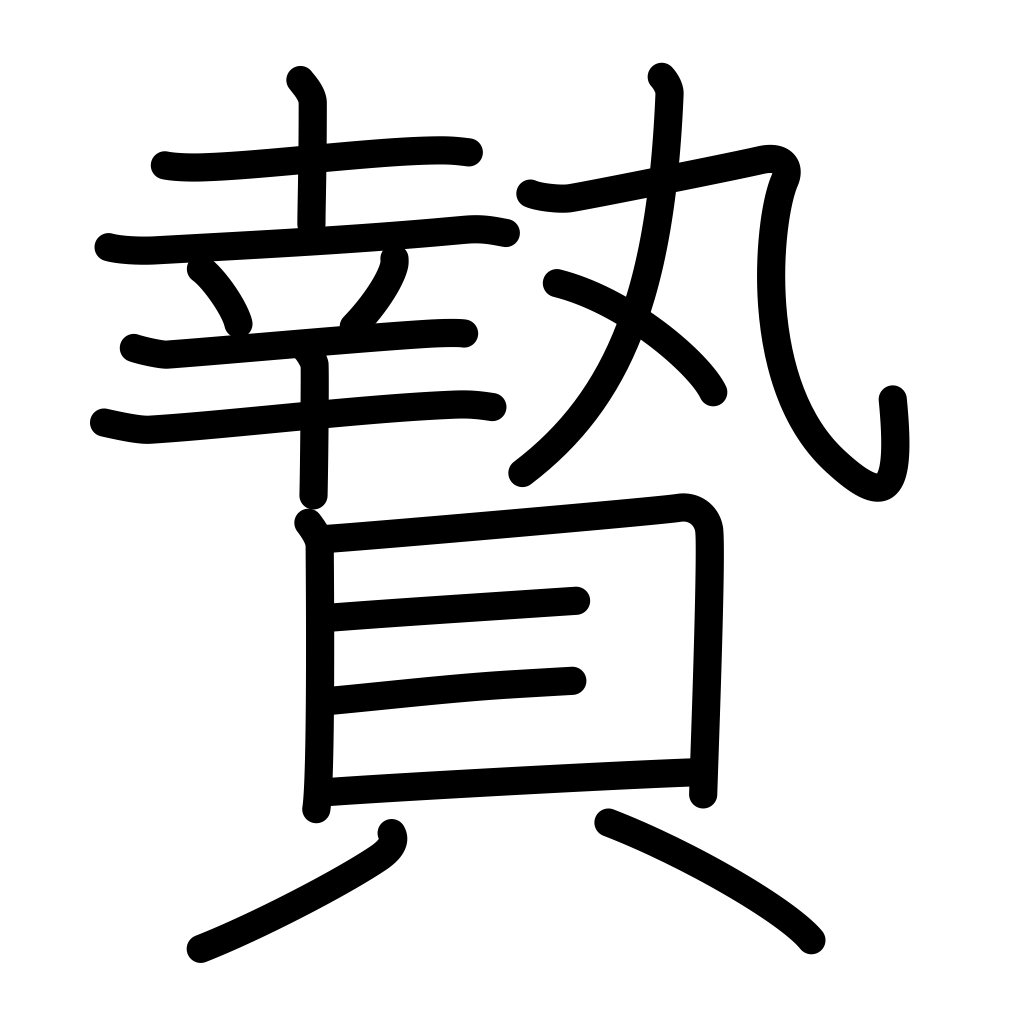
Meaning: offering, sacrifice